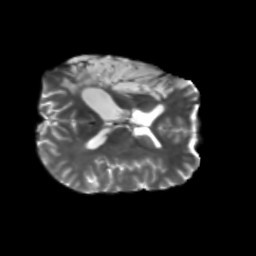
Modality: T2w
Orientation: axial
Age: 27
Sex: female
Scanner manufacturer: siemens
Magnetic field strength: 3 T
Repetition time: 5.25 s
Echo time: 0.08 s